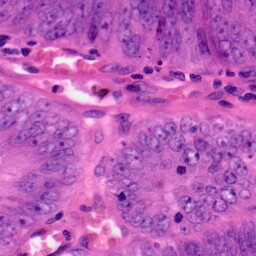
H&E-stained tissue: Colon